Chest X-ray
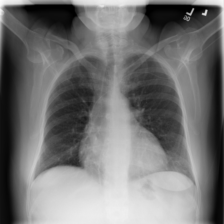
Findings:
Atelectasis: negative
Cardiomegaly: negative
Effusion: negative
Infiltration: negative
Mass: negative
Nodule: negative
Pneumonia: negative
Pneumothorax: negative
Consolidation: negative
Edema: negative
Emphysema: negative
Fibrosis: negative
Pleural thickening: negative
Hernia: negative